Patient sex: M
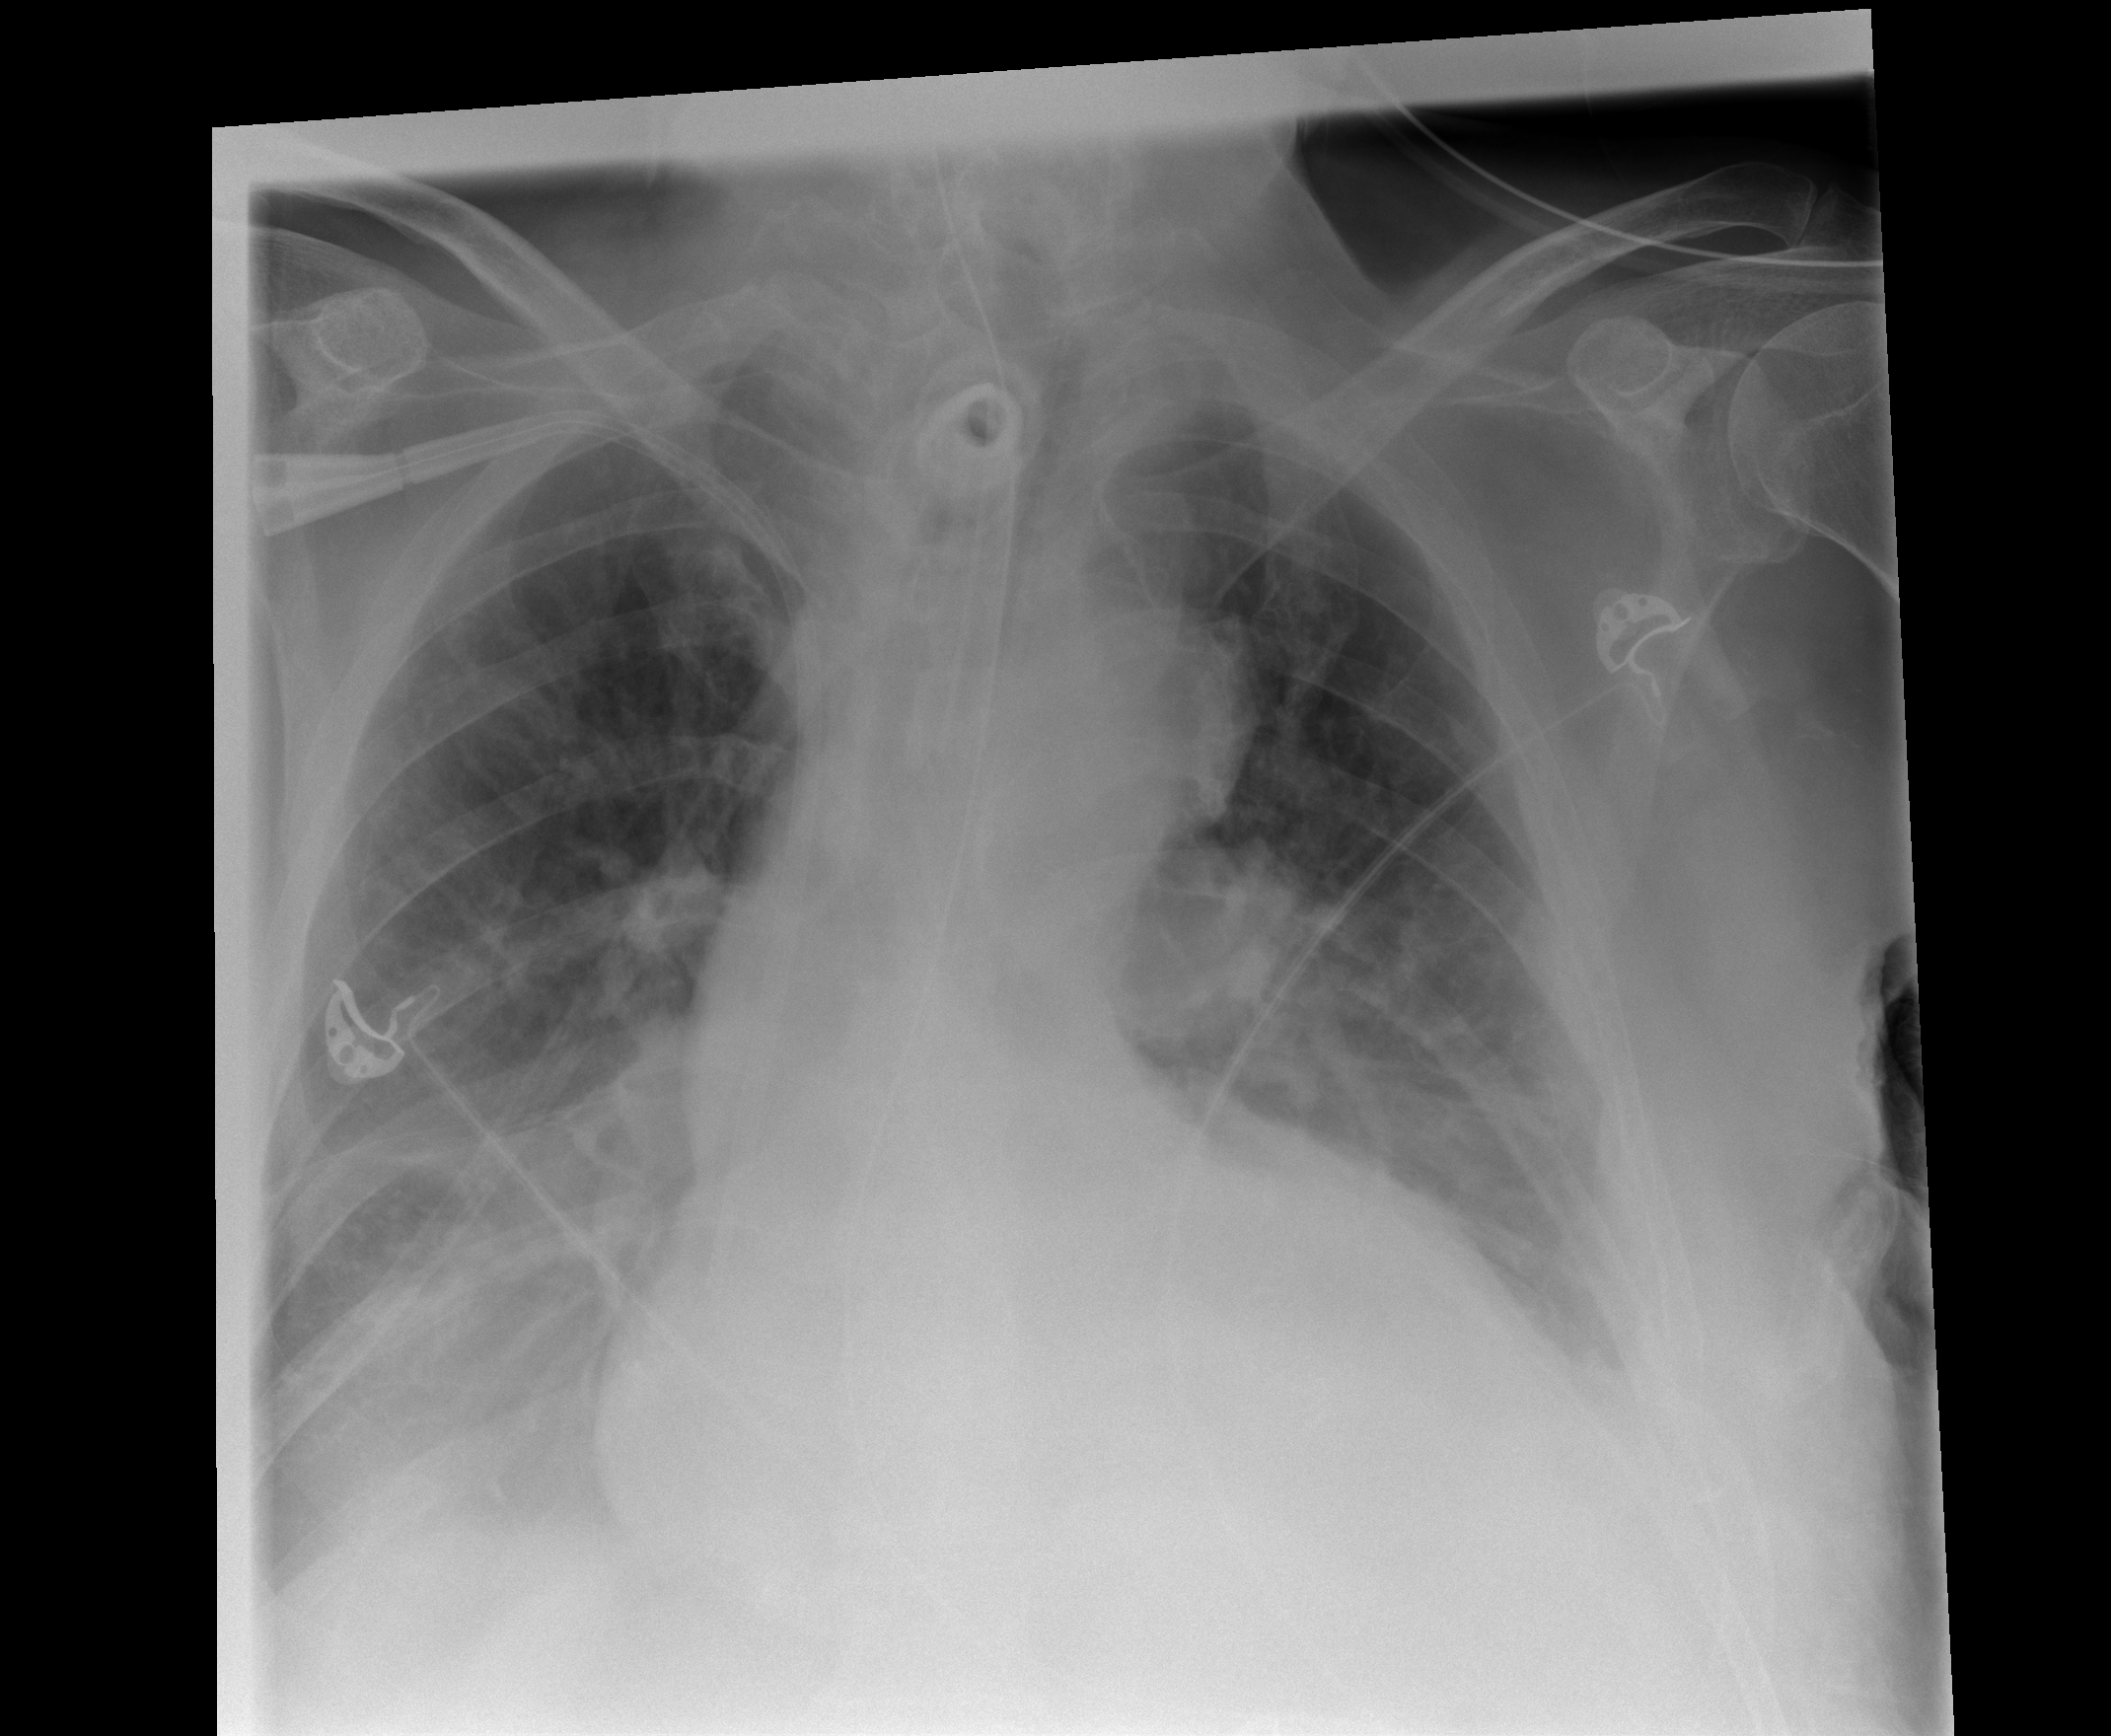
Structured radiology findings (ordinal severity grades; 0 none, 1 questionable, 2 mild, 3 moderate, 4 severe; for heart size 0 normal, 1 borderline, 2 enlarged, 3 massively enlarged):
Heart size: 2
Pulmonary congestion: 3
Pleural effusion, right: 2
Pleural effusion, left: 2
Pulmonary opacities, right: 2
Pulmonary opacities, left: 2
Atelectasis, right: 2
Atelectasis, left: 2